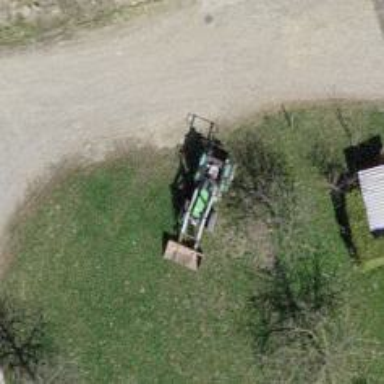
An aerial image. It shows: Farm.